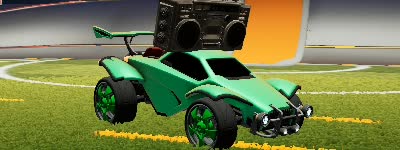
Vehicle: octane